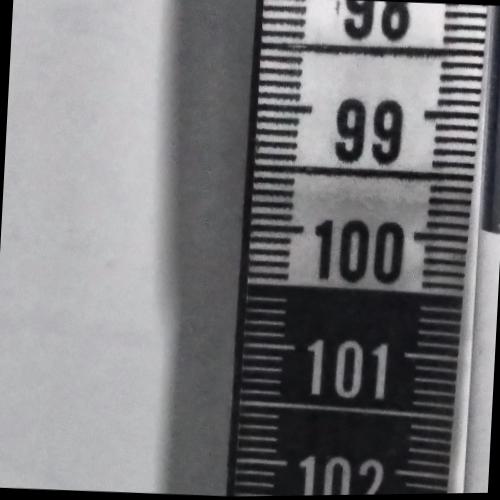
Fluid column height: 99.9 cm